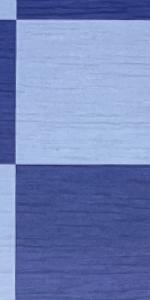
Label: Empty